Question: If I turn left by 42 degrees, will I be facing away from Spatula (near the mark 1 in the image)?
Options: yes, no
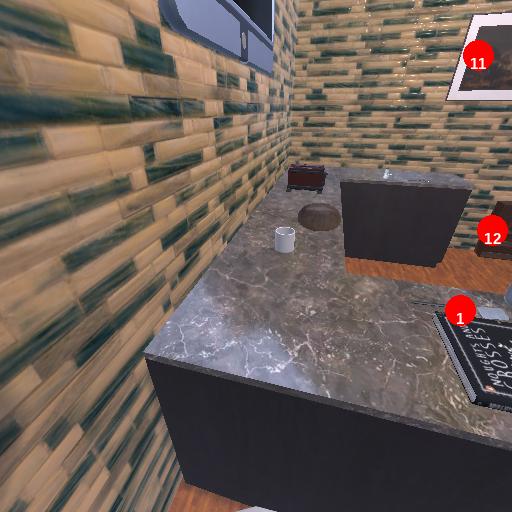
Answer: yes